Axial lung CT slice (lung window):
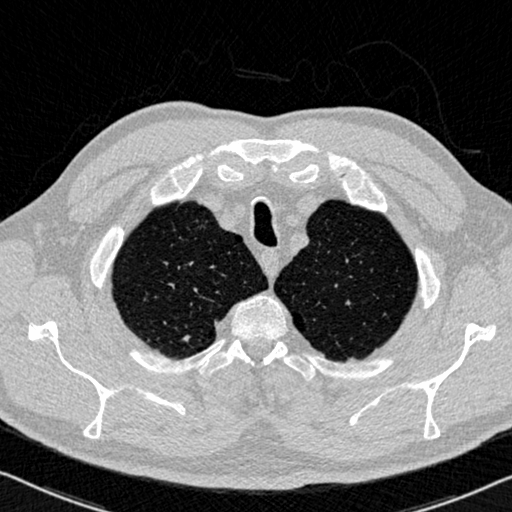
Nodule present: yes
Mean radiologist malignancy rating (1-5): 2